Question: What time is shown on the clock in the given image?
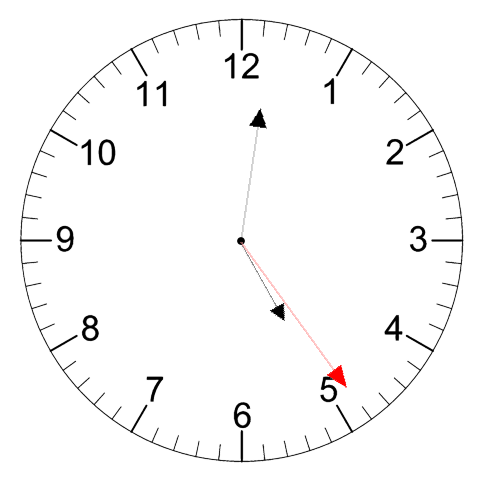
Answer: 05:01:24